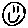
Label: smiley face